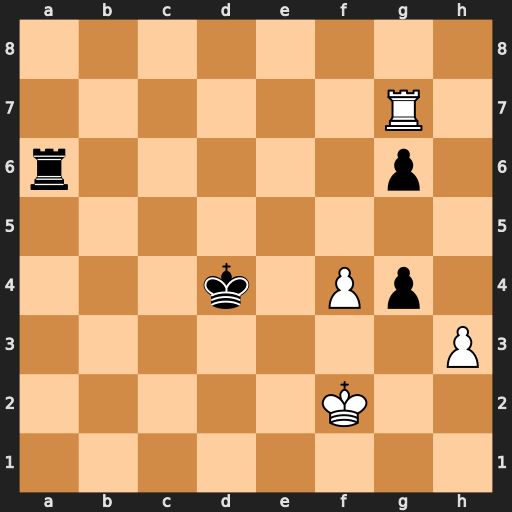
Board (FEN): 8/6R1/r5p1/8/3k1Pp1/7P/5K2/8
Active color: w
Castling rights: -
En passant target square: -
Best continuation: hxg4 Ke4 Kg3